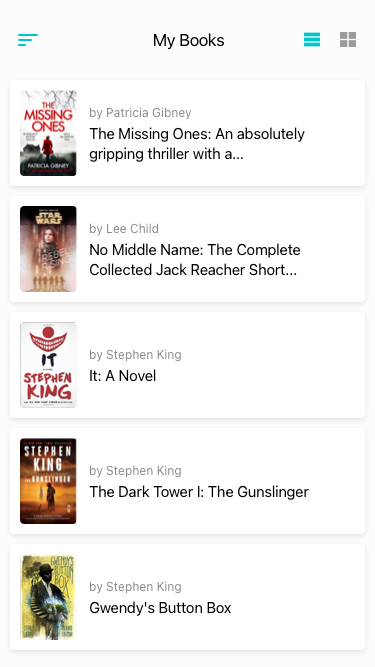
Text in this UI design:
The Missing Ones: An absolutely gripping thriller with a…
by Patricia Gibney
No Middle Name: The Complete Collected Jack Reacher Short... Stories
by Lee Child
It: A Novel
by Stephen King
The Dark Tower I: The Gunslinger
by Stephen King
Gwendy's Button Box
by Stephen King
My Books